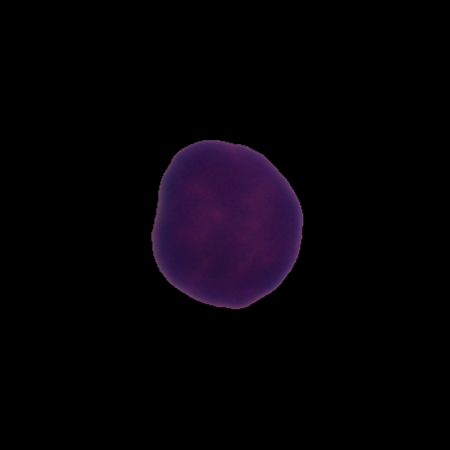
Label: healthy